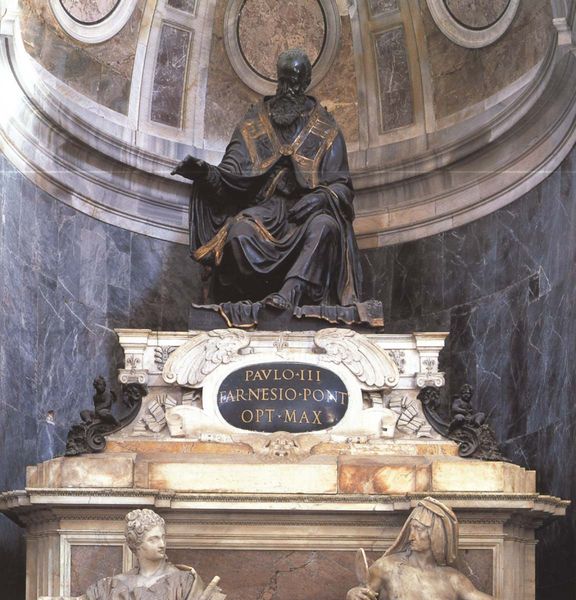
Titel: Grabmal von Papst Paul III. Farnese
Künstler: Guglielmo della Porta
Standort: Rom, S. Pietro (EU - I - Latium)
Schlagwörter: dunkel, hand, mann, schatten, umhang, weiß, sitzen, frau, grau, licht, marmor, schwarz, alt, bart, wand, arm, sockel, stein, kirche, figur, gewand, gold, haare, kutte, mantel, sitzend, decke, rund, engel, skulptur, statue, farbig, schrift, kuppel, bischof, kaiser, könig, papst, thron, tafel, inschrift, bronze, plastik, foto, fotografie, nische, glaube, denkmal, paul, titel, text, sitzfigur, kathedrale, rom, sims, gesims, sarg, grab, segnen, segnung, kapelle, heiliger, kassetten, mausoleum, grabmal, pont, max, latein, sarkophag, maximus, guß, apostel, würdenträger, paulus, orant, kriege, pontifex, iii, standfiguren, marmaor, dritte, paulo, 3, pavlo, farnesio, umhynb, vuß, ernesio, opt, heilicger, kupplen